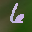
Label: 6